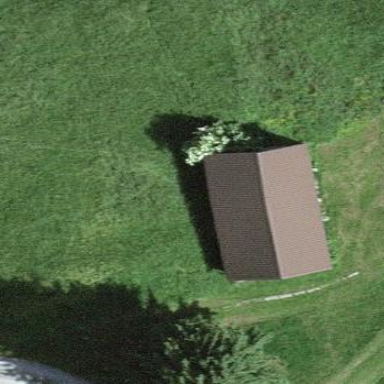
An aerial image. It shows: Farm auxiliary building with gabled roof.